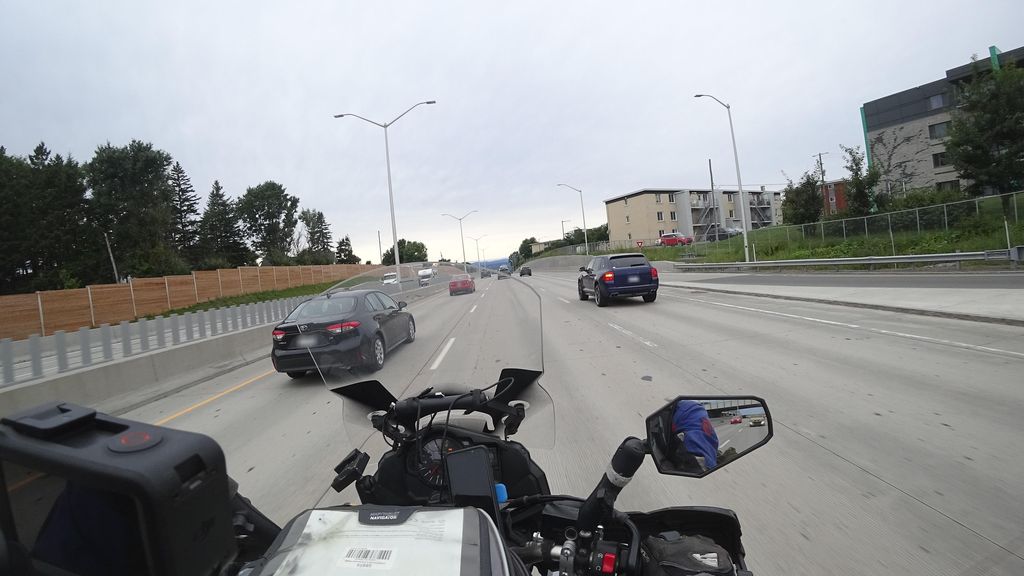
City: quebec_city